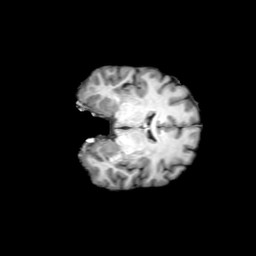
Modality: T1w
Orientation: coronal
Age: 27
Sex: female
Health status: ill